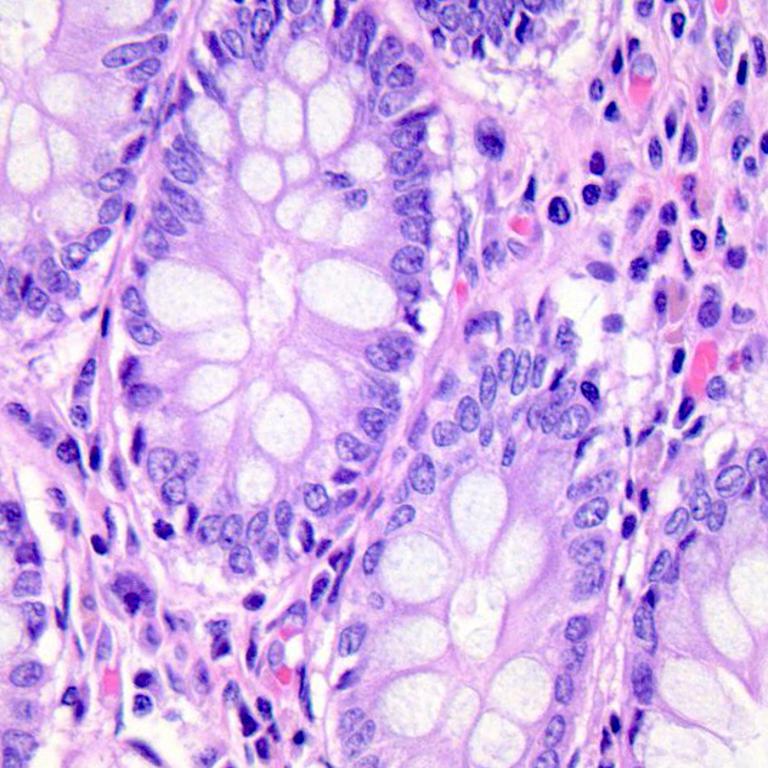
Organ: colon
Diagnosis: benign